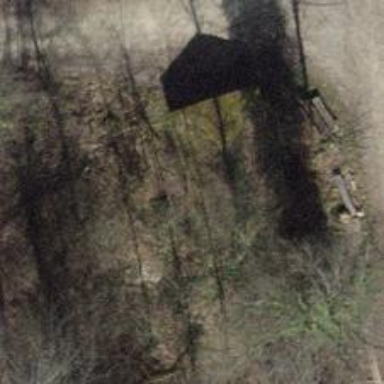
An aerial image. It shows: Picnic site with shelter available.